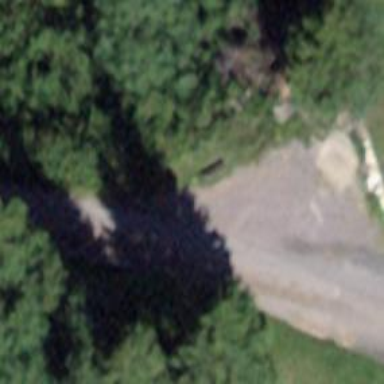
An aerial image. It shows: Brown bench in the vicinity.